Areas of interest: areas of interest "Blue Block Fitness (Northern Suburbs Branch)"
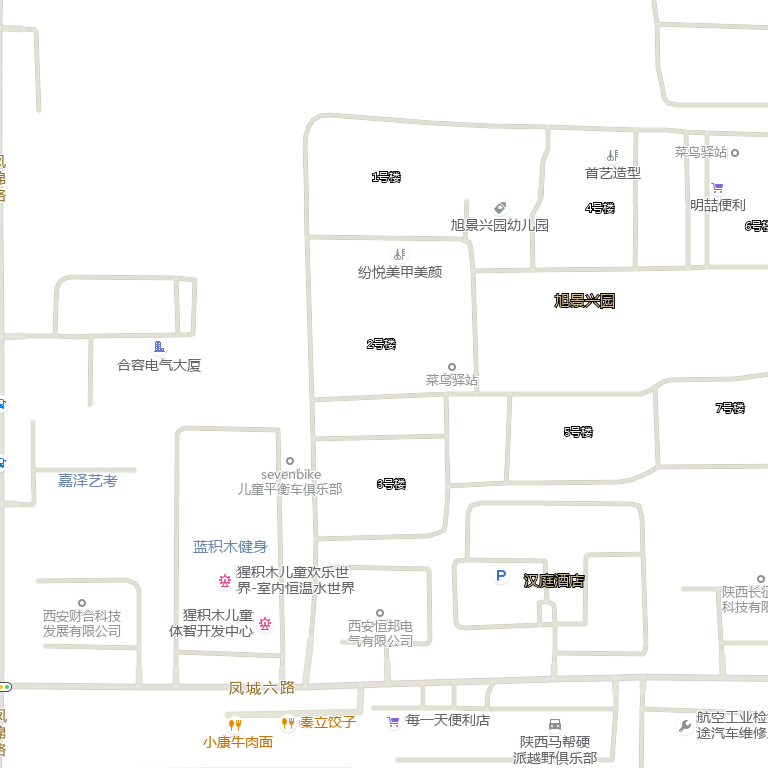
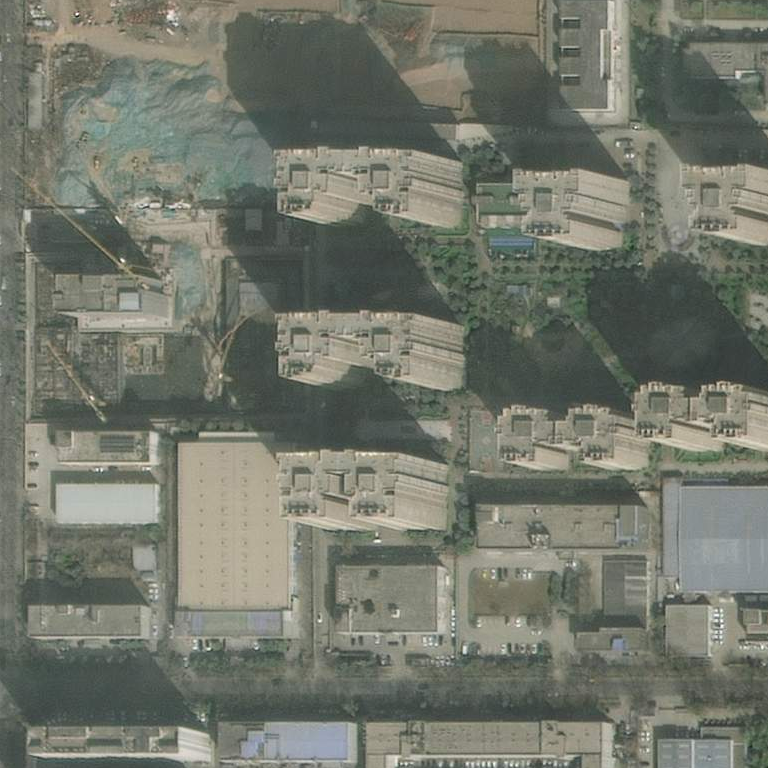